Question: It seems that kinvey does not support a specific date type.
How then should the dates be stored to make it possible to query between certain dates?
I am specifically interested in implementing this on their REST platform.
This mocha test seems to pass, however, I fear they are being filtered alphabetically and this may cause some edge cases that I have not thought of yet.
(note, there's boilerplate missing from the mocha test that I have abstracted to a common module)
'''
describe(kinvey.description, function () {
it('query between two dates', function (done) {
var query = 'query={"date_of_birth":{"$gt" : "1948-01-01", "$lt" : "1948-08-19"}}&sort=last_name'
kinvey.get('/appdata/' + kinvey.appKey + '/static?' + query, function (response, body) {
assert.equal(body.length, 1)
//john bonham
assert.equal(body[0].first_name, 'John')
assert.equal(body[0].last_name, 'Bonham')
done()
})
})
})
'''
Here is the test data I am playing around with.

(Could someone with enough reputation points add a Kinvey tag?)
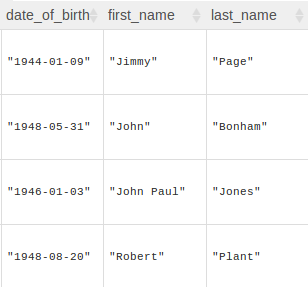
Answer: I'm part of the engineering team at Kinvey. As long as your date is in ISO-8601 format (<URL>, the dates will query correctly. Edge cases will occur if dates are not stored with all digits.
Example:
2012-02-08 will sort and query correctly, but 2012-2-8 will not.
As long as dates are in this format, query filters such as the below function correctly.
'''
{"date_of_birth":{"$gt" : "1948-01-01", "$lt" : "1948-08-19"}}
'''